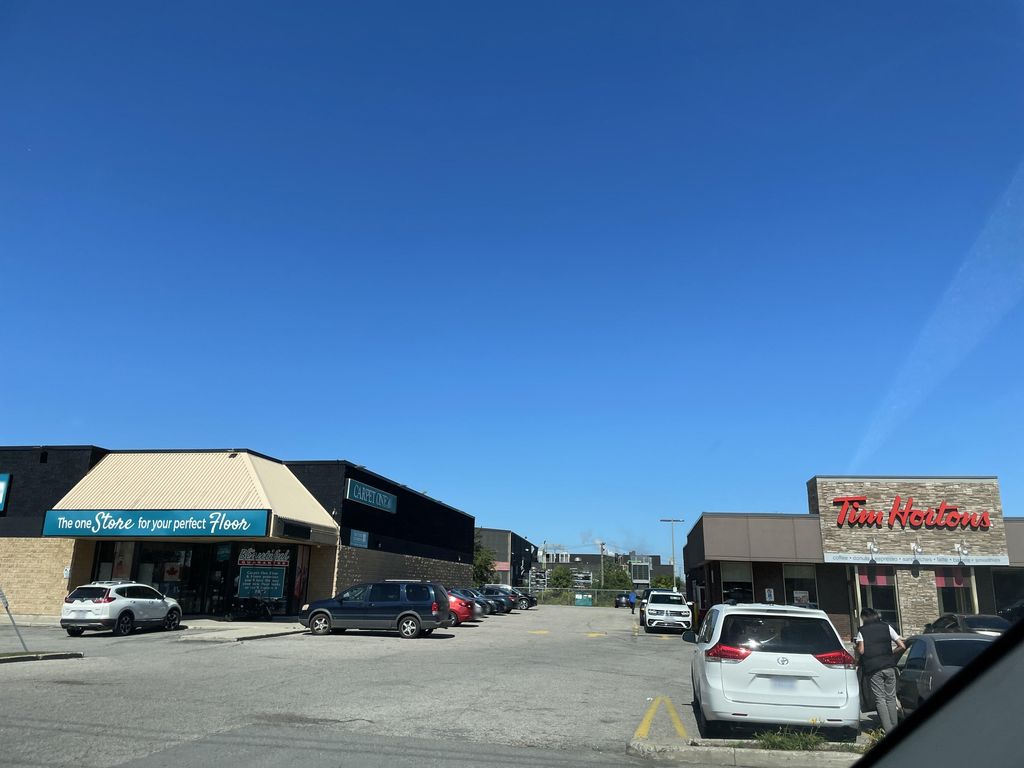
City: kitchener-waterloo